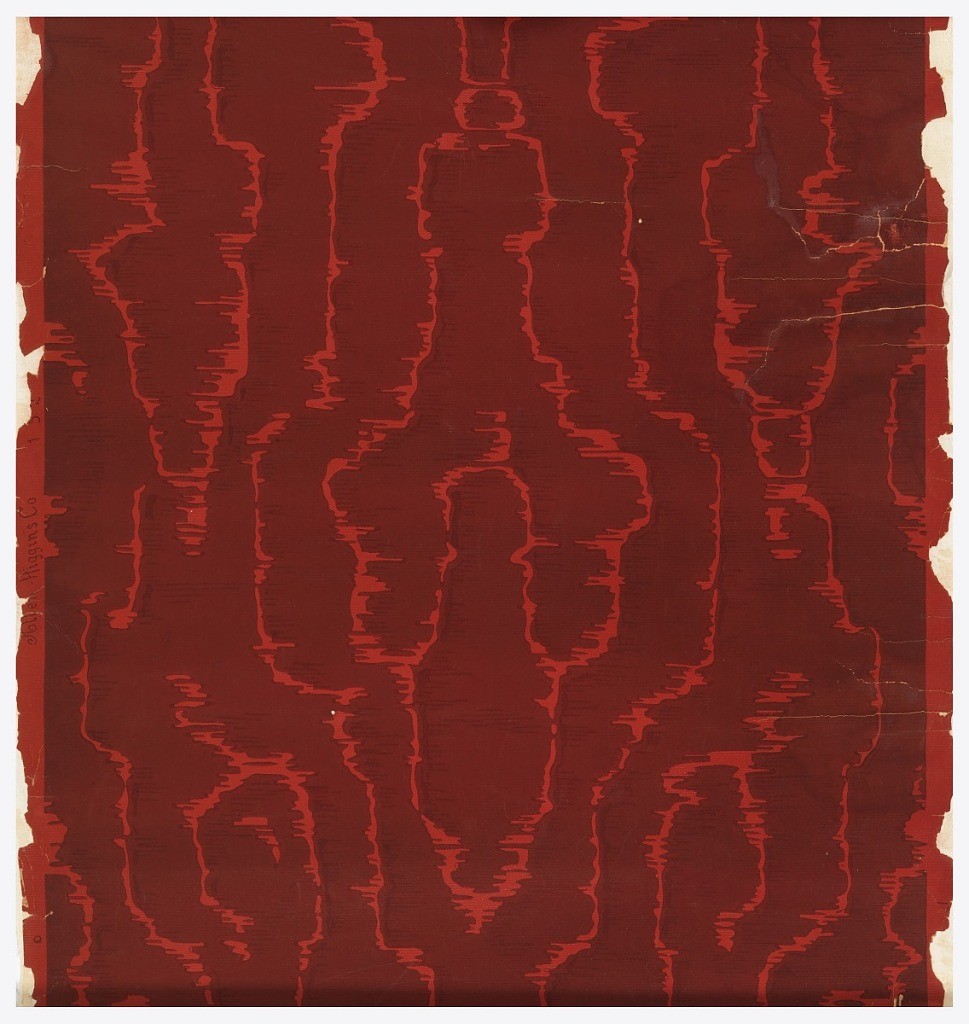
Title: Sidewall
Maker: Allen-Higgins Co.
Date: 1890–1900
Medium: Machine-printed
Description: A free imitation of moire silk. Printed in dark red on red.